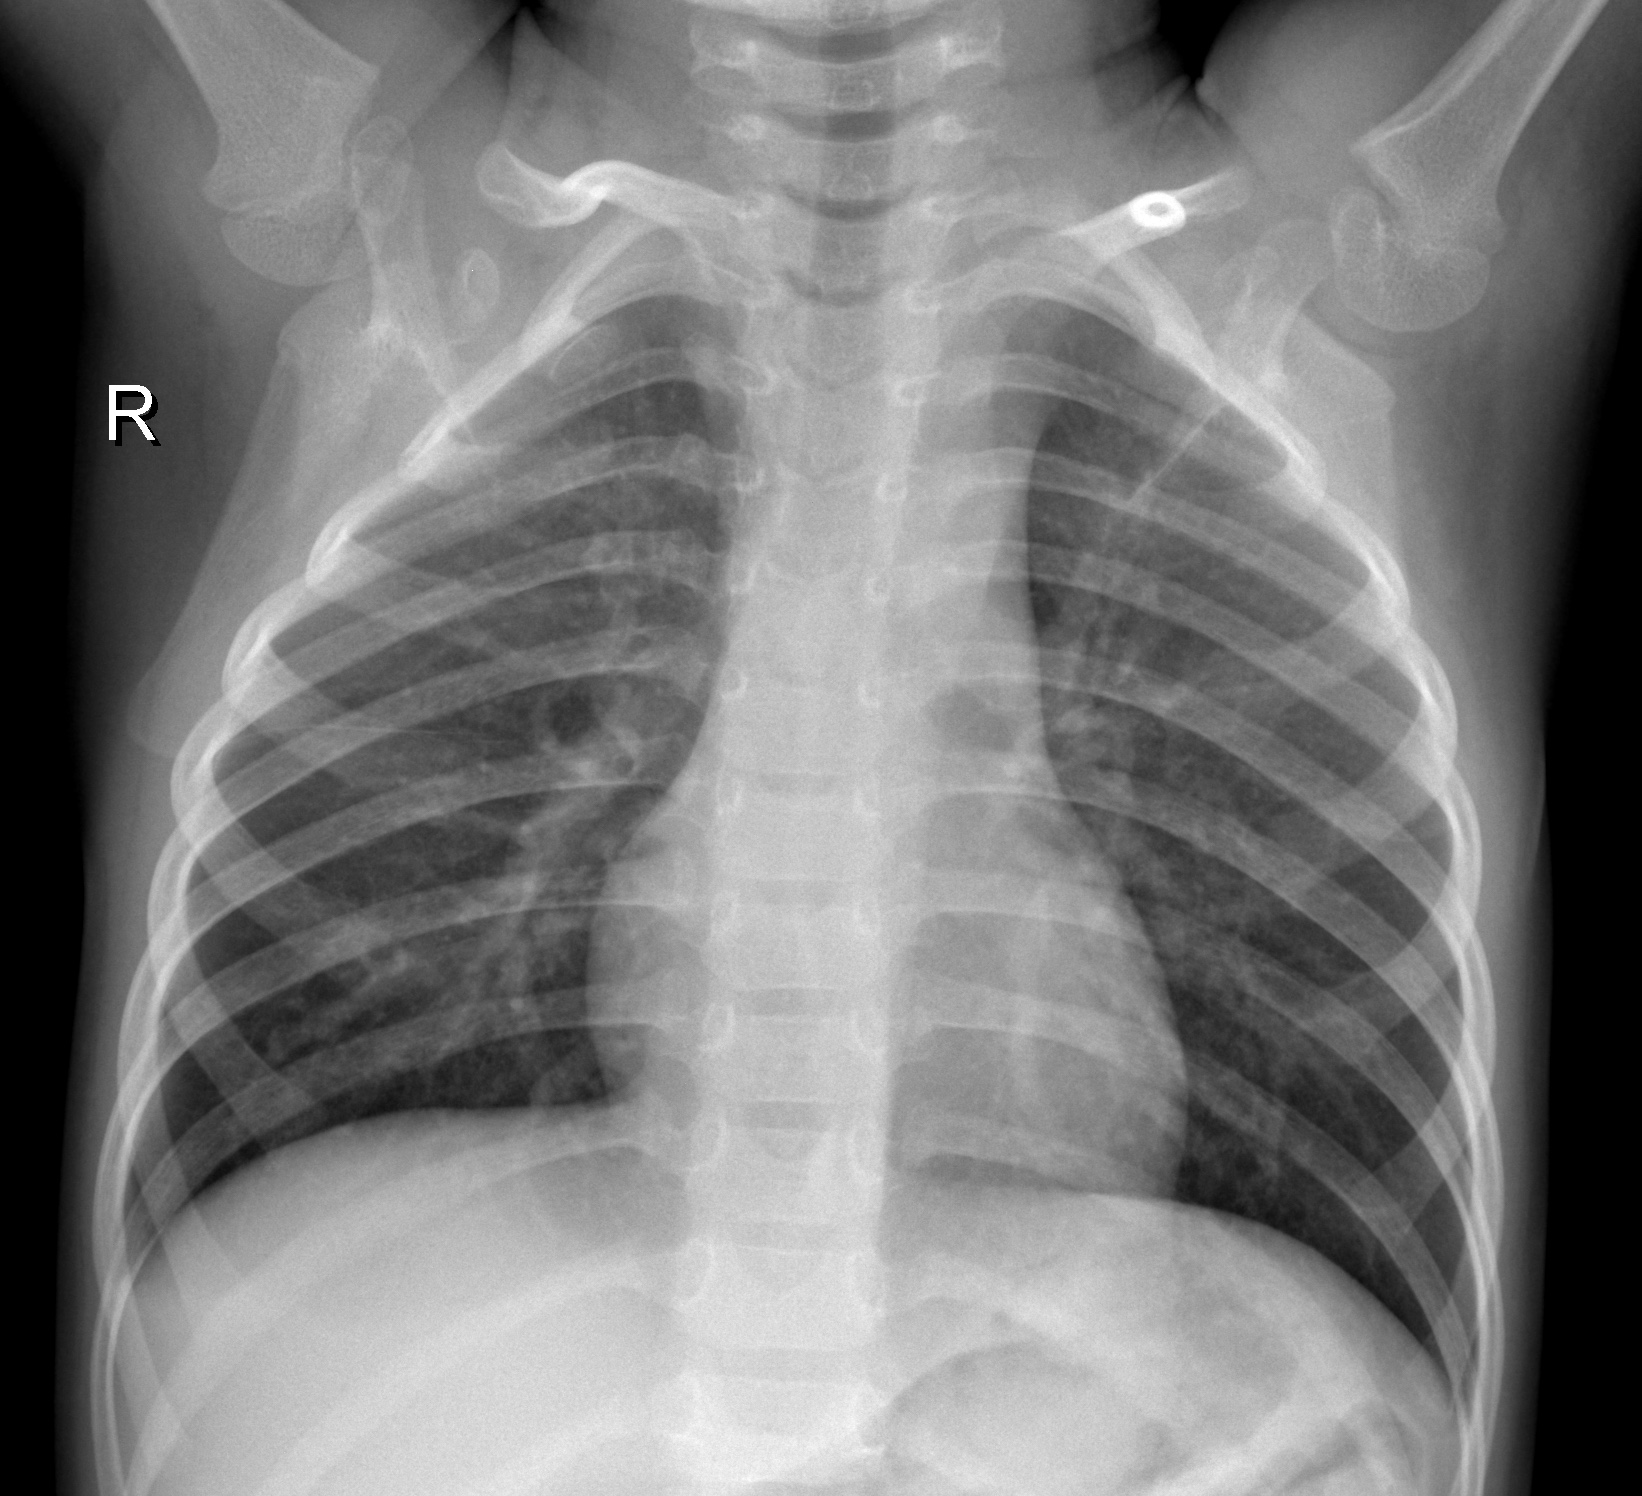
Diagnosis: NORMAL